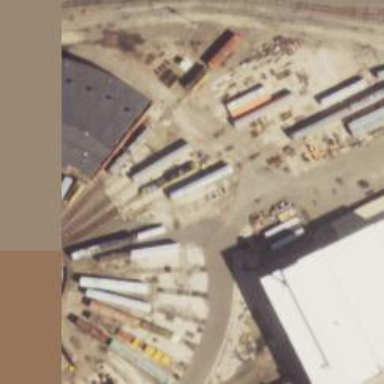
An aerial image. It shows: Railway yard in service.